Question: I am looking for paging in which I can enter values in a box to reach at desired page something like this.

I googled it. but could not find this. Help me if you have links or code.
I am working on asp.net 4.0.
Thanks
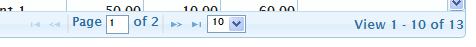
Answer: There's no out of the box functionality. To do that, you'd need to override the 'DataBound' event of the gridview and add a custom pager row. <URL> might get you started.